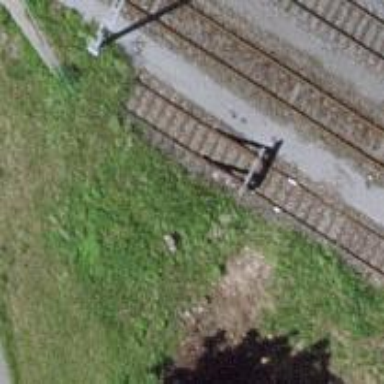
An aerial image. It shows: Railway buffer stop.